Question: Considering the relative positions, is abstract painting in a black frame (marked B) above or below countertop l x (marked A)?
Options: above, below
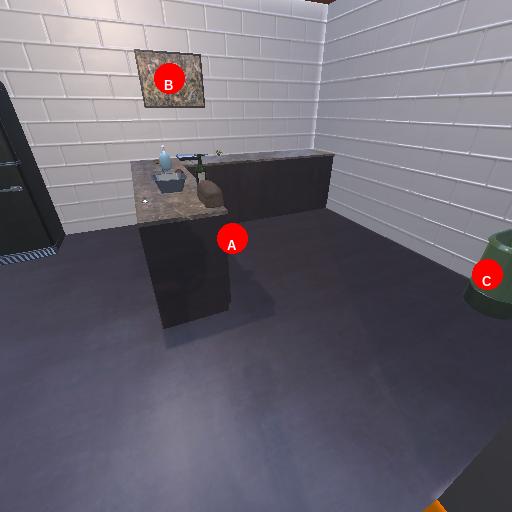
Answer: above